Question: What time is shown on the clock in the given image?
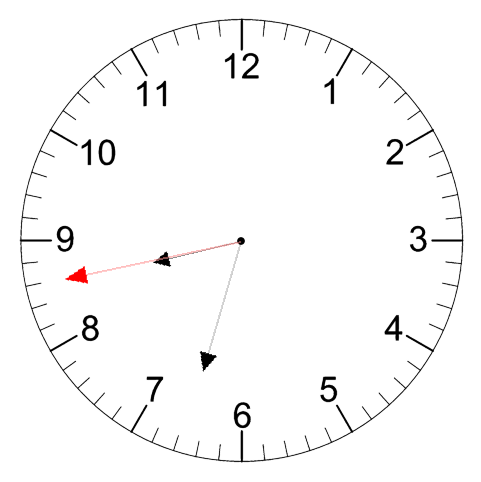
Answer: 08:32:43